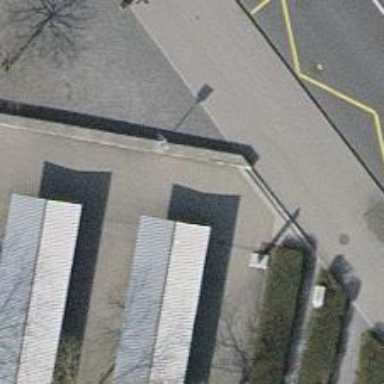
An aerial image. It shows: Assembly point designated for emergencies.